Question: What I'm trying to do is get some activities from an activity calendar that fall within the current week to create a widget that shows activities for the current week. Now how could I do such a thing with PHP/MySQL? Each database row has a date field.
This is the structure of the db table I'm working with:

I hope my question is clear and I hope someone will be able to help me out.
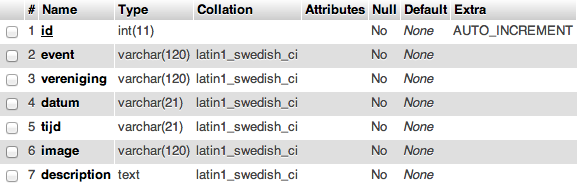
Answer: Use <URL>'